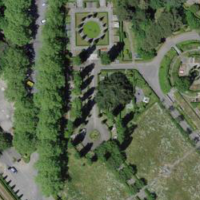
EUNIS habitat code: 53
Species observed at this site:
Vulpes vulpes